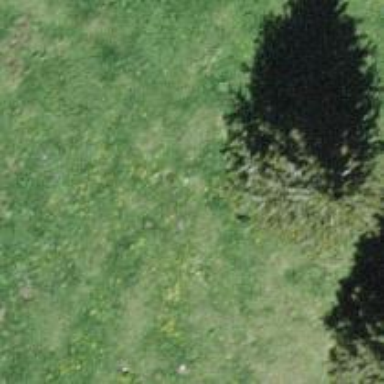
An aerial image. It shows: Needle-leaved tree in its natural environment.